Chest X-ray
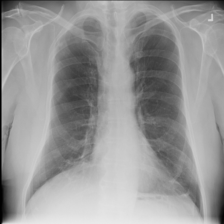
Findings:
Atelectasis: negative
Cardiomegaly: negative
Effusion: negative
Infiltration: positive
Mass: negative
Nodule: negative
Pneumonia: negative
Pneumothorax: negative
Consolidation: negative
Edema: negative
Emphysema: negative
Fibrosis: negative
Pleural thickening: negative
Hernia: negative